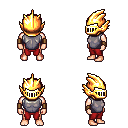
a pixel art fantasy rpg character, male body template, human, light skin, steel chest armor, red pants, pink plain hairstyle, gold helm, leather bracers, four views (front, back, left, right), 2x2 character sprite sheet, small pixel art, hard edges, no anti-aliasing